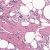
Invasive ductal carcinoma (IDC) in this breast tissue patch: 0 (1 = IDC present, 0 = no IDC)